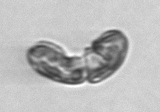
Label: Karenia